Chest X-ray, PA view. Patient: 55 years old, sex M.
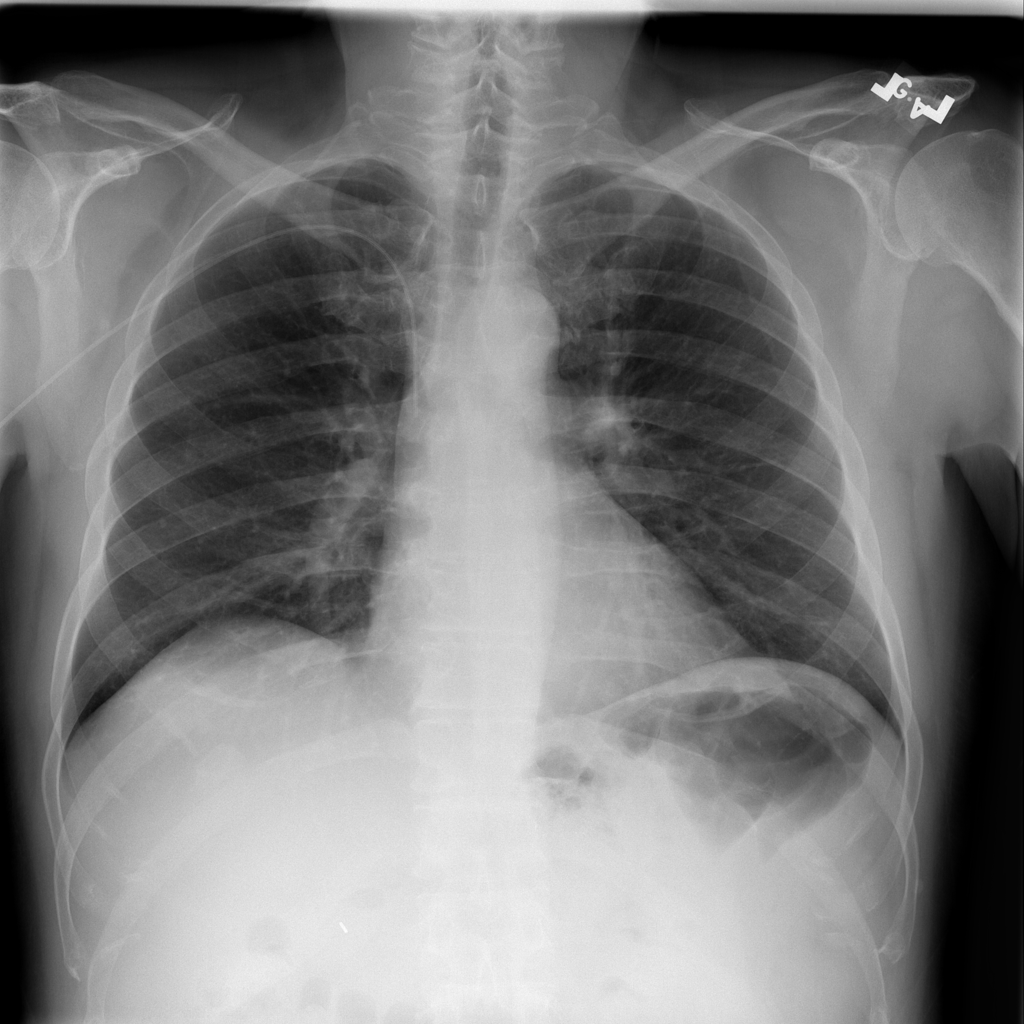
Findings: No Finding